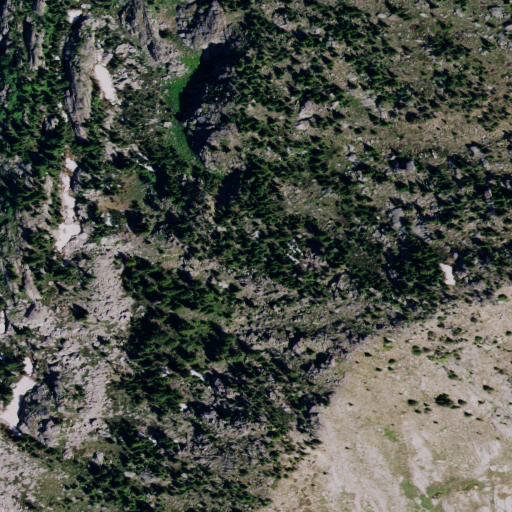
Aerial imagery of mountain in Idaho named Moose Creek Buttes containing evergreen forest, shrub, grassland, and barren land